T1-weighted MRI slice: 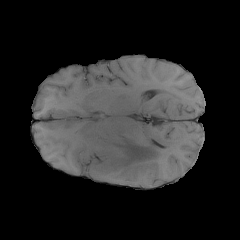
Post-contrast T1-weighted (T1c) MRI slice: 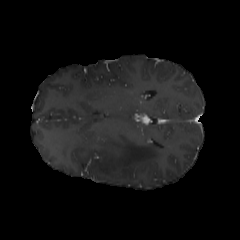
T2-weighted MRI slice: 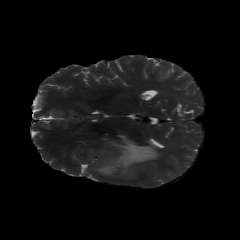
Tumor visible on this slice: yes